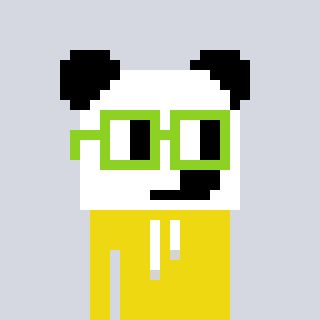
a pixel art character with square light green glasses, a panda-shaped head and a yellow-colored body on a cool background